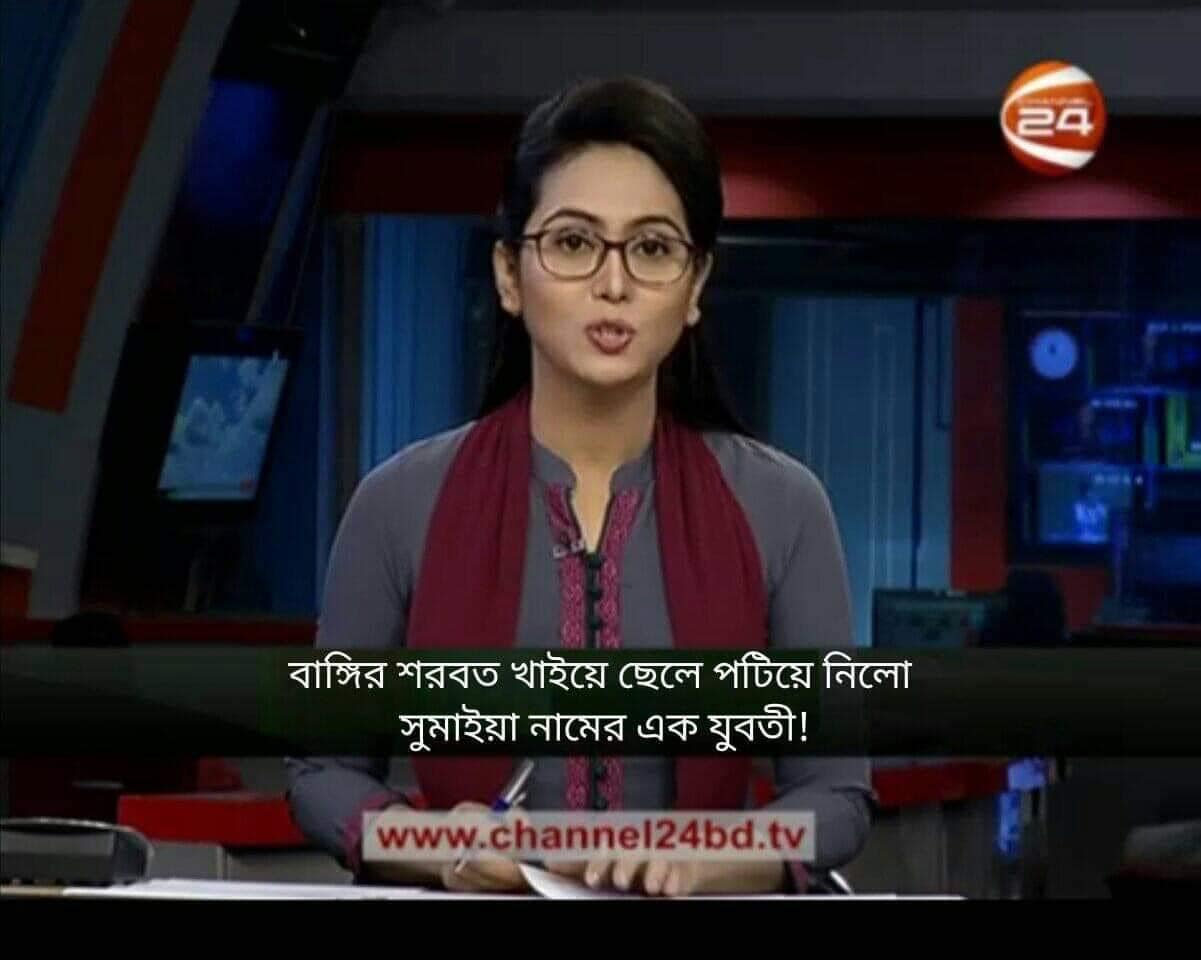
Text: বাঙ্গির শরবত খাইয়ে ছেলে পটিয়ে নিলো সুমাইয়া নামের এক যুবতী!
Label: Non Hate